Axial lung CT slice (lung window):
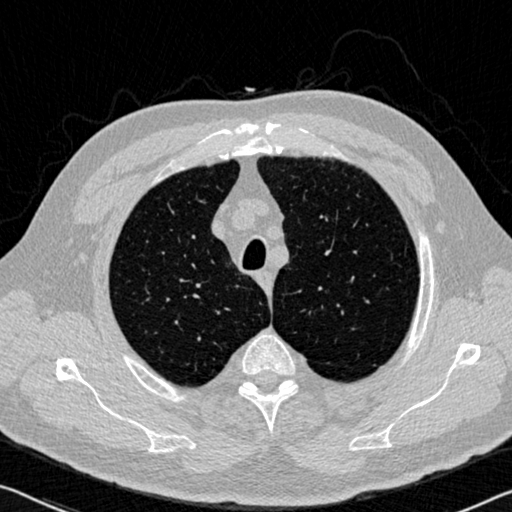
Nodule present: no